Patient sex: F
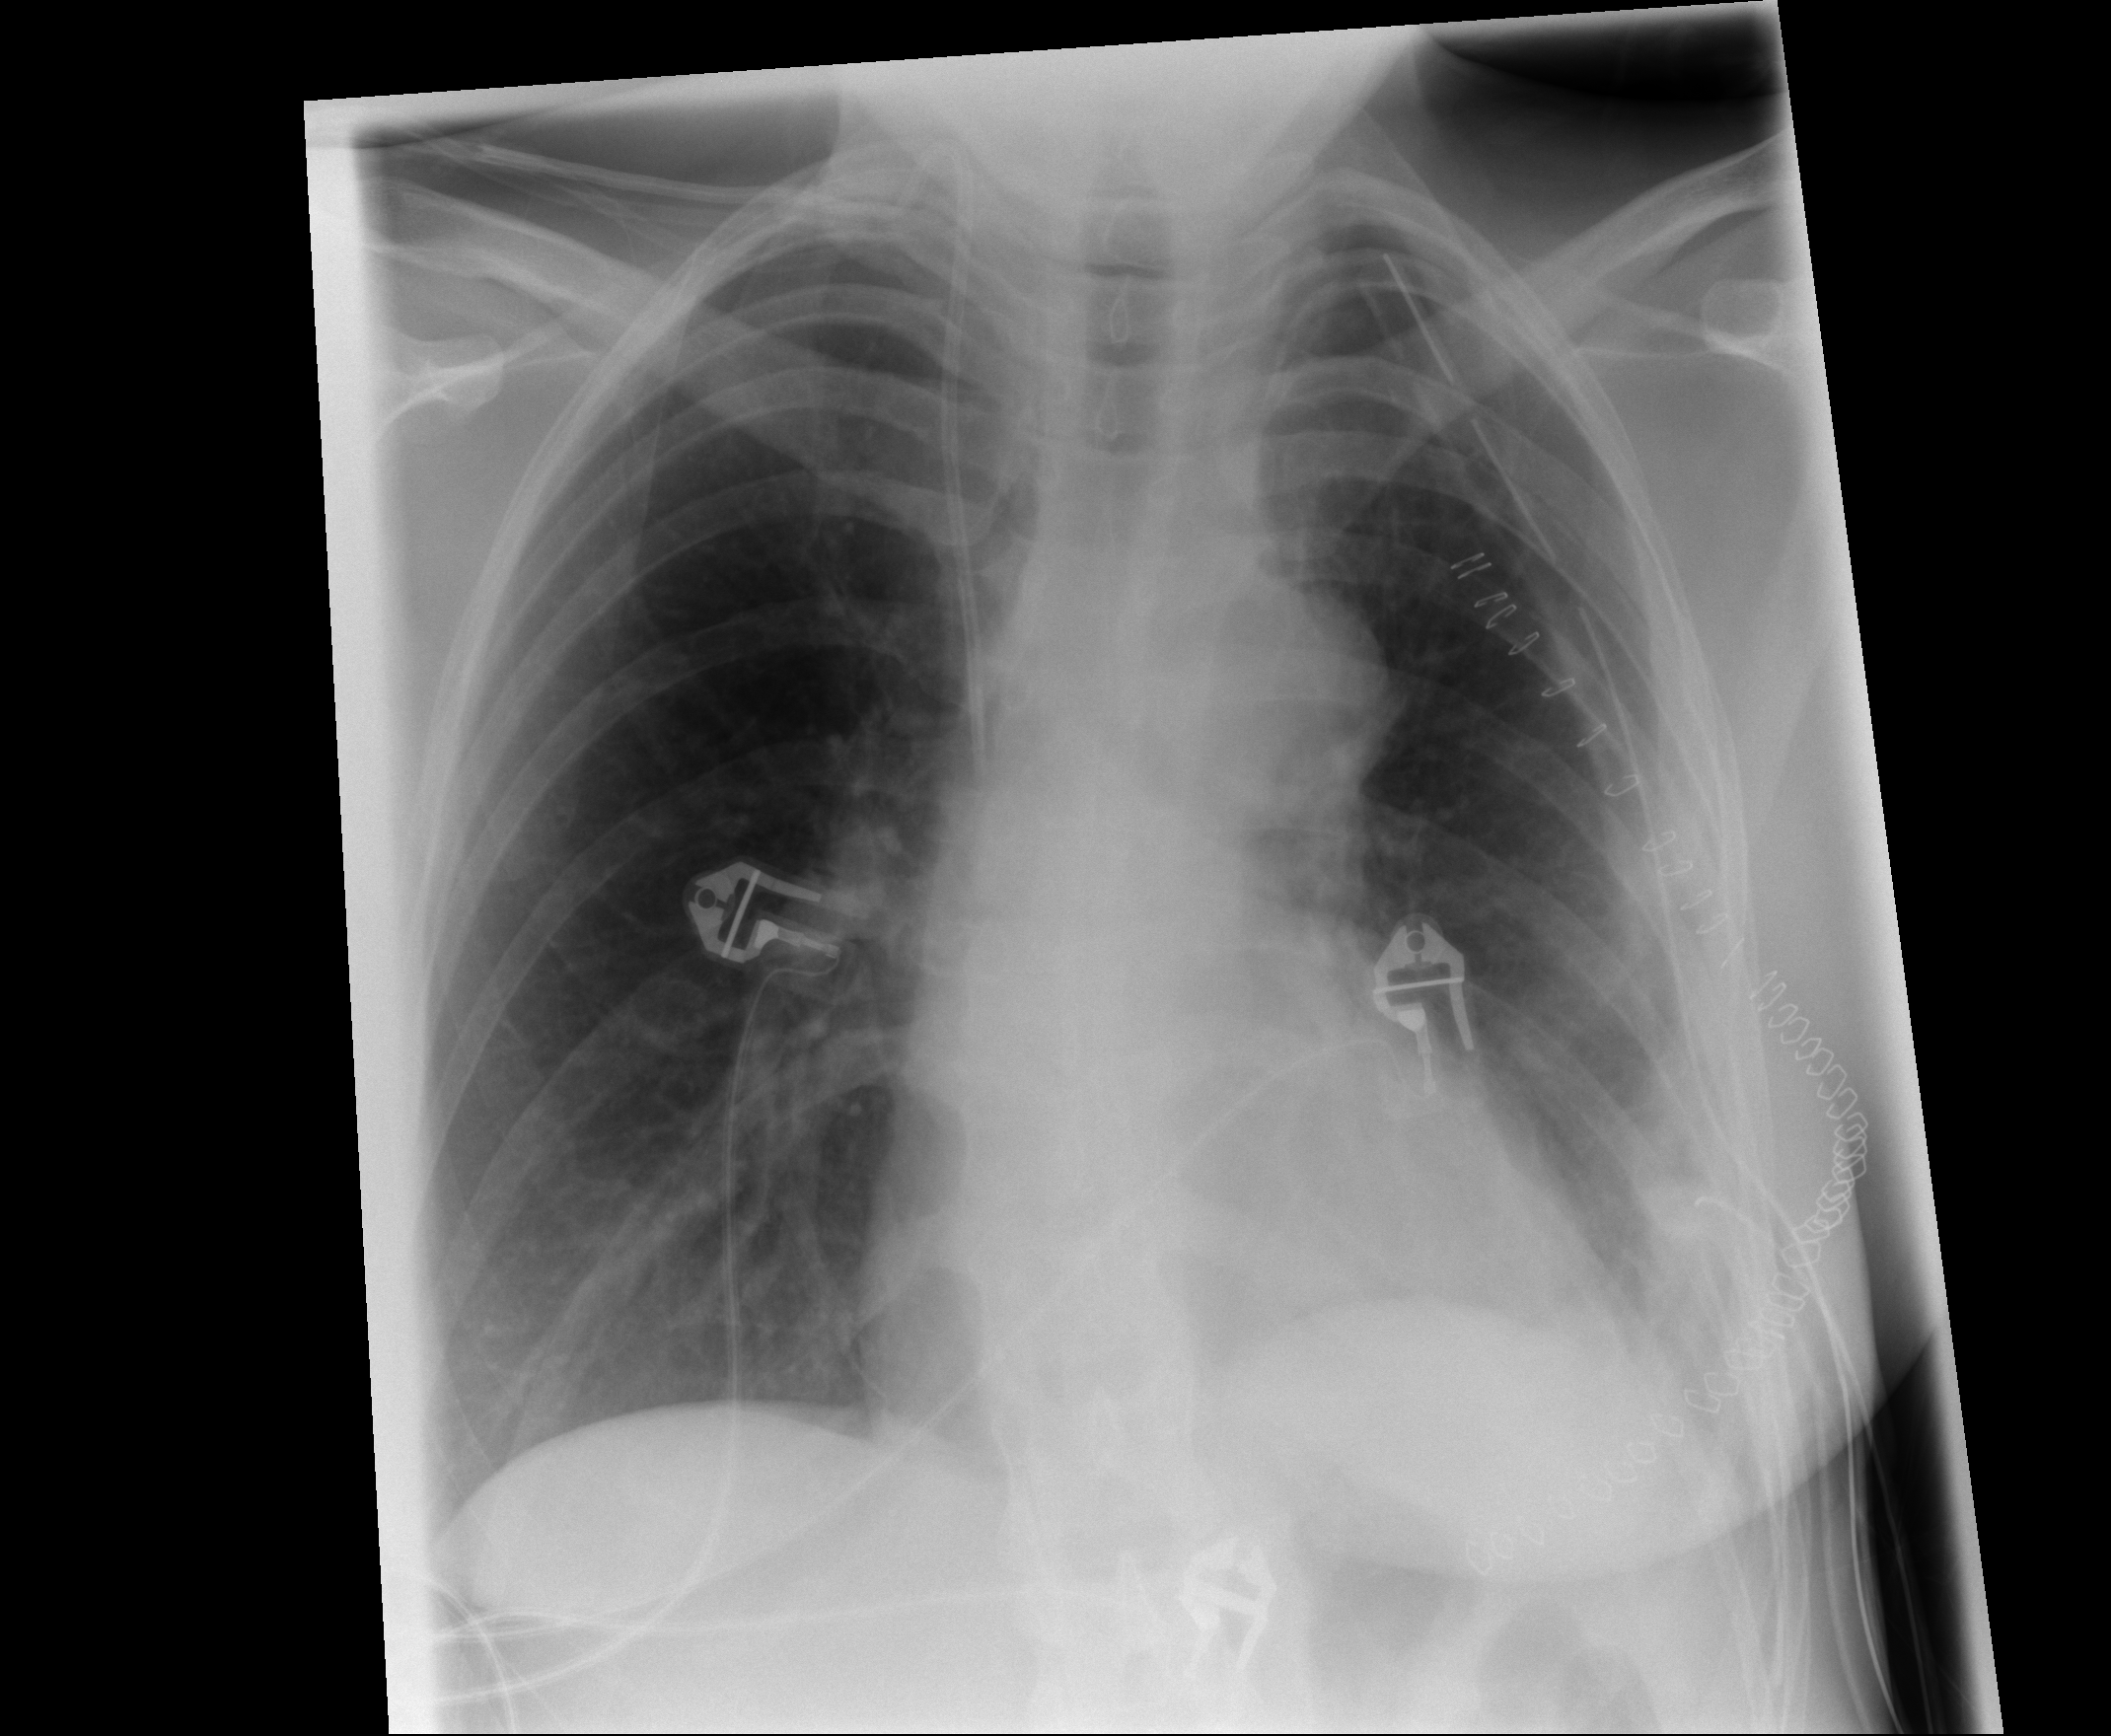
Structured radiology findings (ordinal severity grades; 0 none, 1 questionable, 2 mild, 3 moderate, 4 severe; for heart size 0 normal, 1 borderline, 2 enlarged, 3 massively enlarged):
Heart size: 1
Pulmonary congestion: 0
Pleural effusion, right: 0
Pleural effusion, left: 2
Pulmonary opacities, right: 0
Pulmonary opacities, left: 0
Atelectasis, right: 0
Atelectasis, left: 2